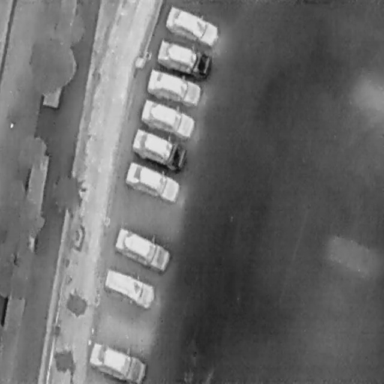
There are nine Cars in the infrared image.